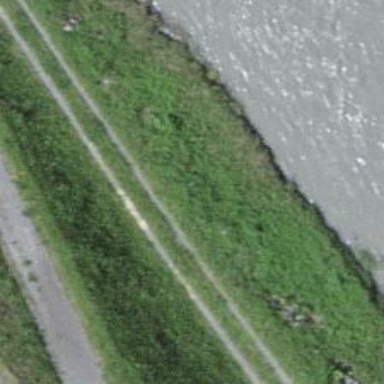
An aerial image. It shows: Pebblestone track with grade2 tracktype.